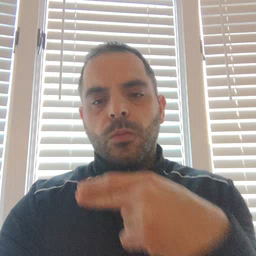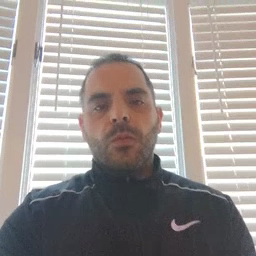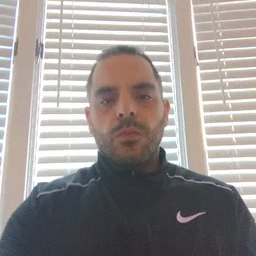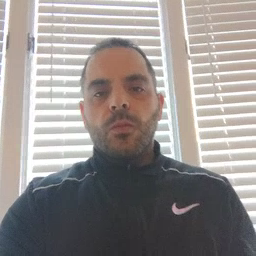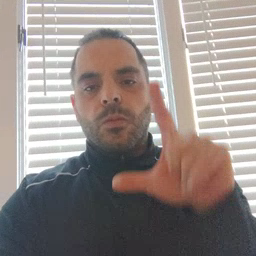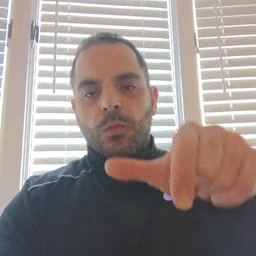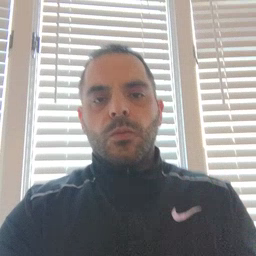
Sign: later